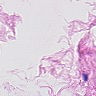
Metastatic tissue present: no